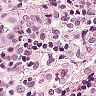
Metastatic tissue present: yes